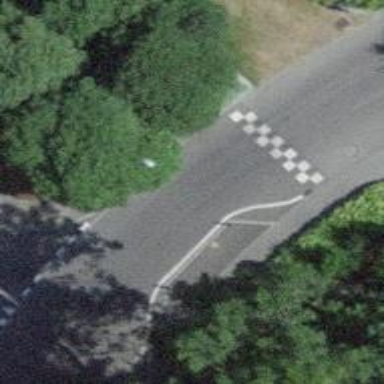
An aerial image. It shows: Kerb serving as barrier.